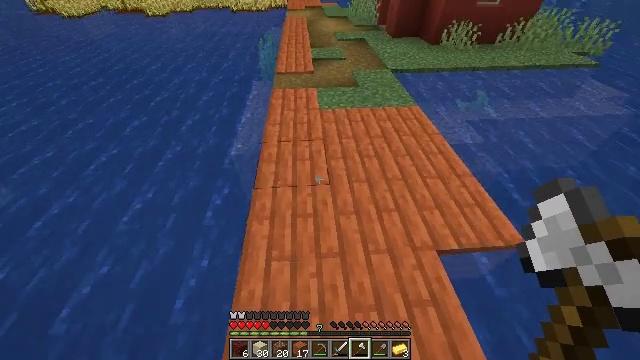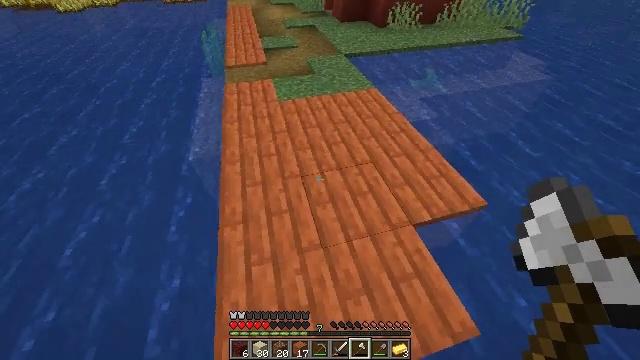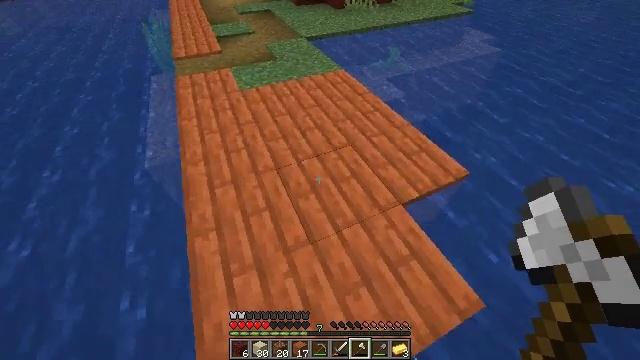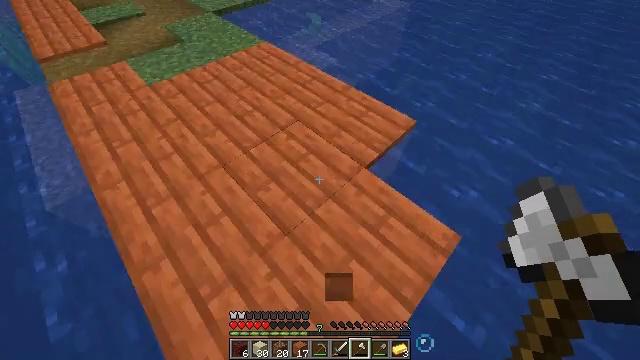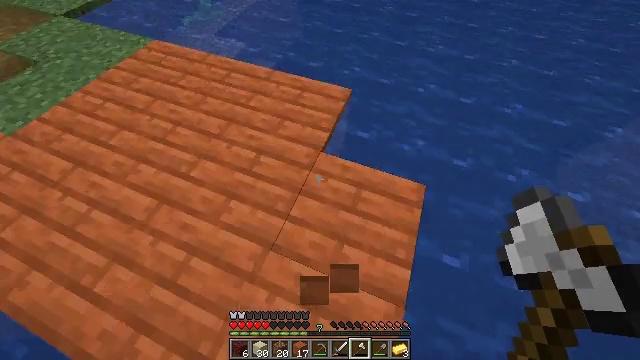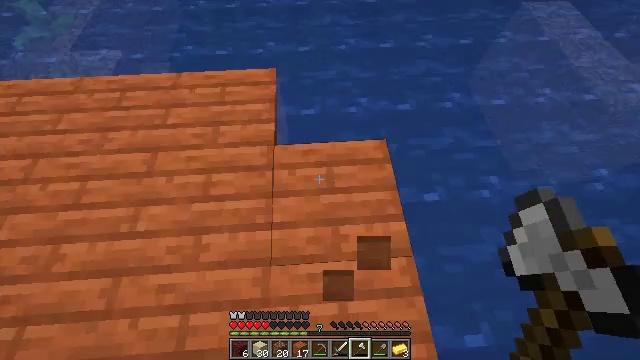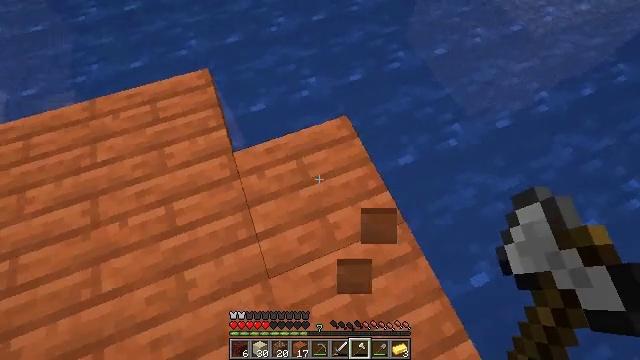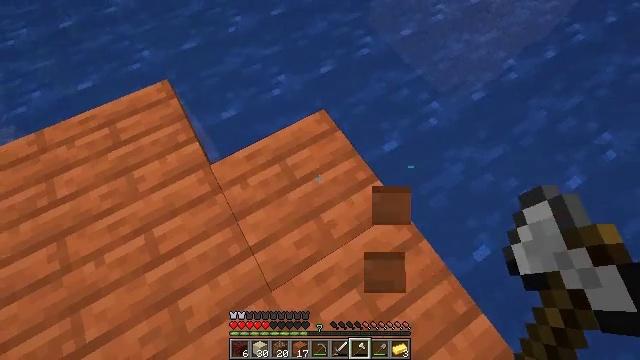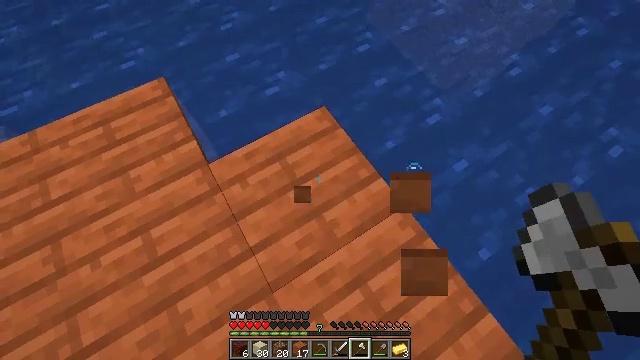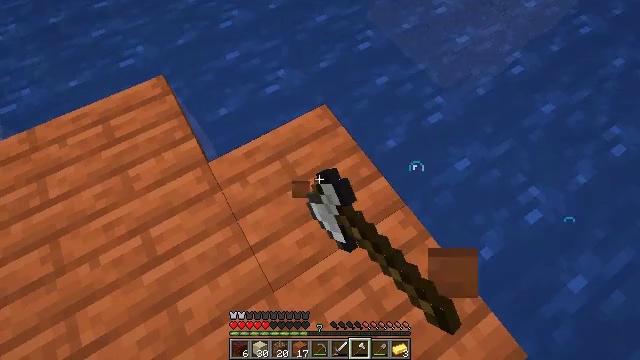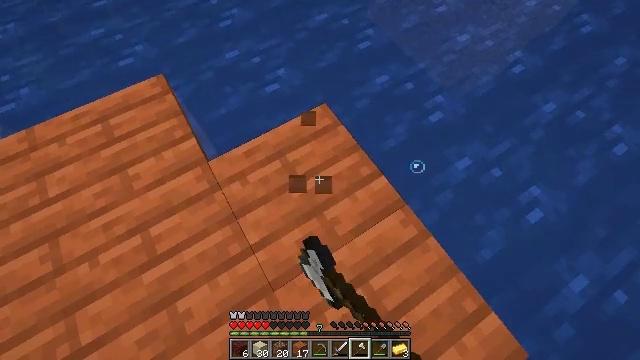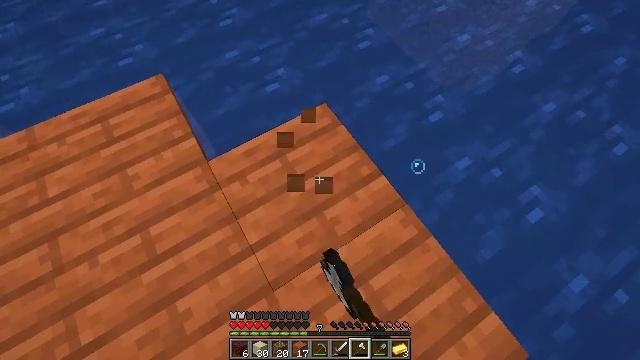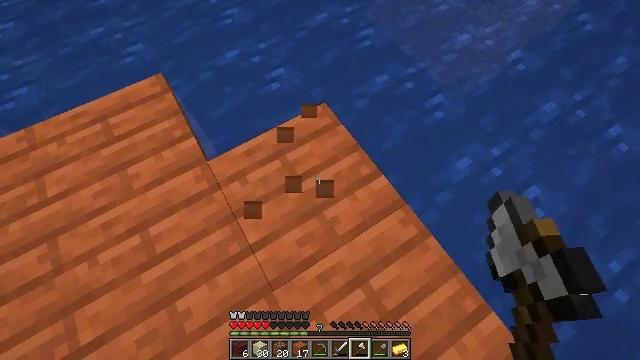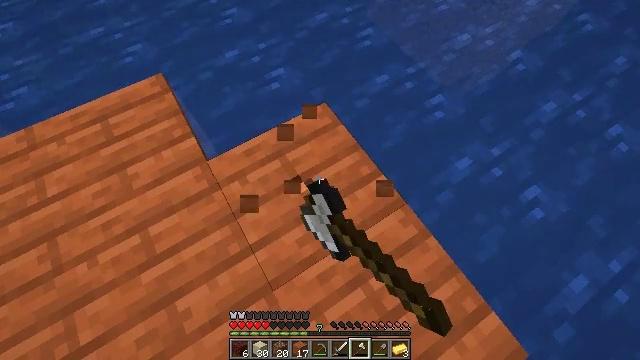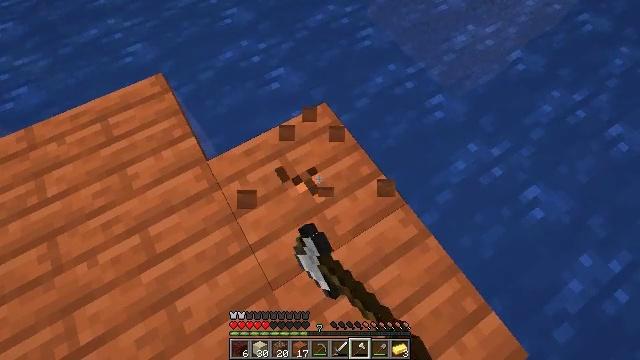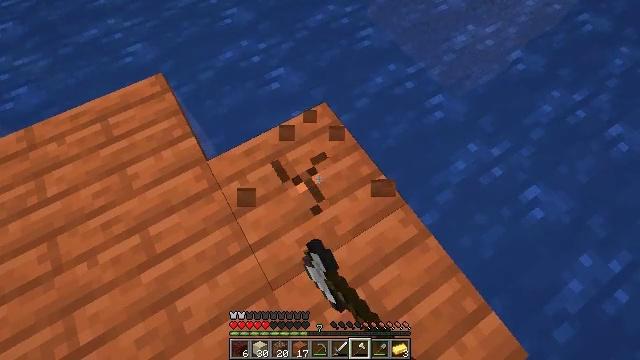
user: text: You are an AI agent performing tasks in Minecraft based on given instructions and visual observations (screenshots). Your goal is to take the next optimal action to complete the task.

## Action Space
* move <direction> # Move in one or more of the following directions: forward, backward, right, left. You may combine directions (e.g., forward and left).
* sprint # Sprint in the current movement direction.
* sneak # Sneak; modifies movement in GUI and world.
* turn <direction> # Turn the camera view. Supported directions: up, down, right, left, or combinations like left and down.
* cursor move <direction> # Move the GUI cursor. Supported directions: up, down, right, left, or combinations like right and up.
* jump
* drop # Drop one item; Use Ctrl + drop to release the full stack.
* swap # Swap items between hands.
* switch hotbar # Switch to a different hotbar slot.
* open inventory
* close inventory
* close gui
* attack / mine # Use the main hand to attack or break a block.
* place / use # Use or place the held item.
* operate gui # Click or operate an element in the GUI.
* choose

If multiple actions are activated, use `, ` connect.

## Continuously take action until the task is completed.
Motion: motion action
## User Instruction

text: Mine acacia planks.
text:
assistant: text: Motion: move forward, turn right and down, jump
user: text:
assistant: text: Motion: move forward, turn right and down
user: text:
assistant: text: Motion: move forward, turn right and down
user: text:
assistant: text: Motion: turn right and down
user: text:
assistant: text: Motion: turn right and down
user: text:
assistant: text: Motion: turn right and down
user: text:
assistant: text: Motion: turn right
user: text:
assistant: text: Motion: attack / mine
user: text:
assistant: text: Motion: attack / mine
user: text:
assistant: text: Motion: attack / mine
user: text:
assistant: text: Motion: attack / mine
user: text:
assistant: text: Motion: attack / mine
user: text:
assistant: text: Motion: attack / mine
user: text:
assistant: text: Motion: attack / mine
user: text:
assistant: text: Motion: attack / mine
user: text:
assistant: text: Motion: attack / mine
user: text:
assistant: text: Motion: attack / mine
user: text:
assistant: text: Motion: attack / mine
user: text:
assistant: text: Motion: attack / mine
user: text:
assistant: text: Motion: attack / mine
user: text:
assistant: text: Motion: attack / mine
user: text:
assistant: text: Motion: attack / mine
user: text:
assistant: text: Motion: attack / mine
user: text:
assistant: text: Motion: attack / mine
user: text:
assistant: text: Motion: attack / mine
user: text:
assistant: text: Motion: attack / mine
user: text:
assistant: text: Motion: attack / mine
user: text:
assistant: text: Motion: move back, attack / mine
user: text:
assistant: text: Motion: move back, turn right, attack / mine
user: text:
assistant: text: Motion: move back, turn right and down, attack / mine